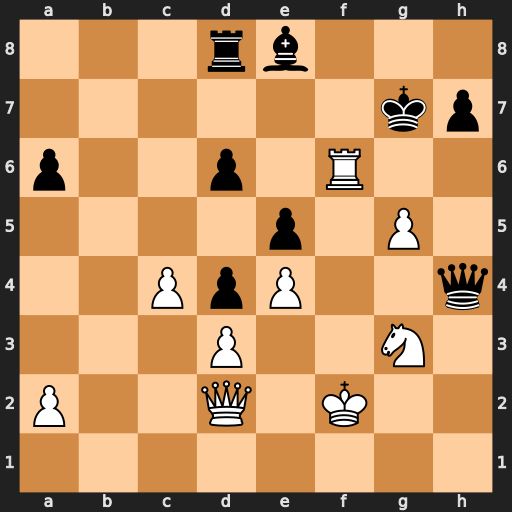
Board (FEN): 3rb3/6kp/p2p1R2/4p1P1/2PpP2q/3P2N1/P2Q1K2/8
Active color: w
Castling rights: -
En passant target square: -
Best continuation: Rh6 Qf4+ Qxf4